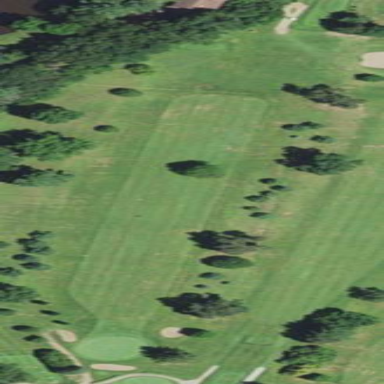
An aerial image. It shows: Area of rough grass used for golf.